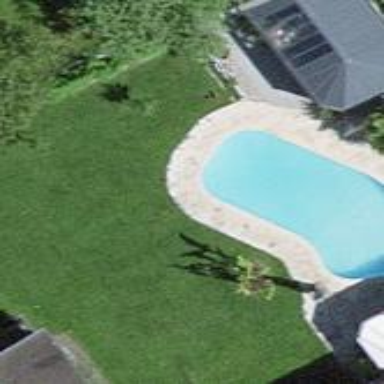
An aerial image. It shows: Swimming pool located in leisure land.